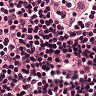
Metastatic tissue present: no